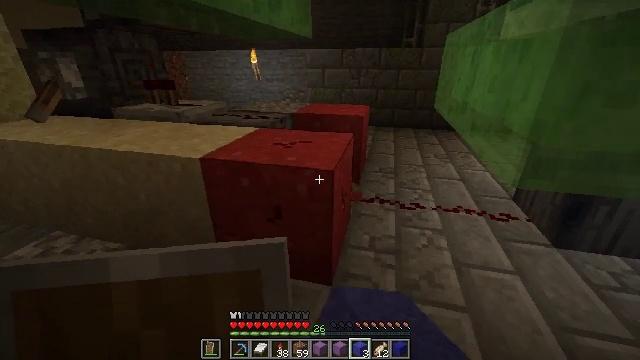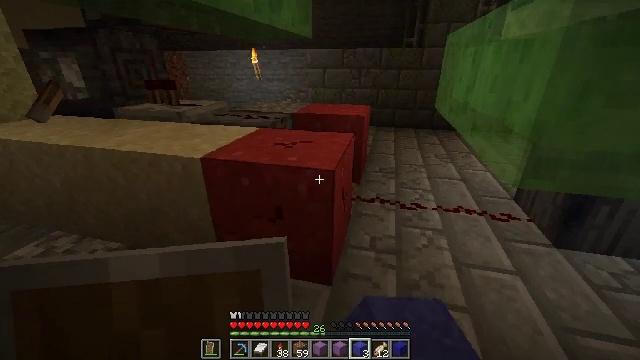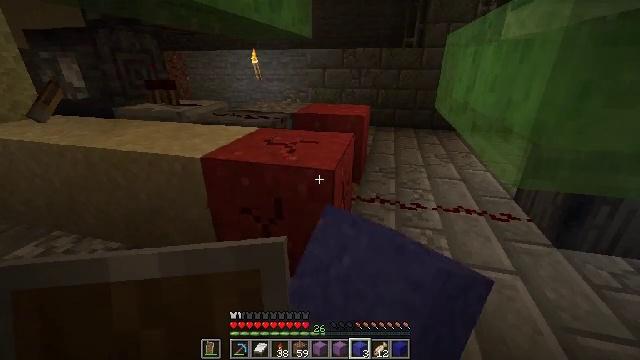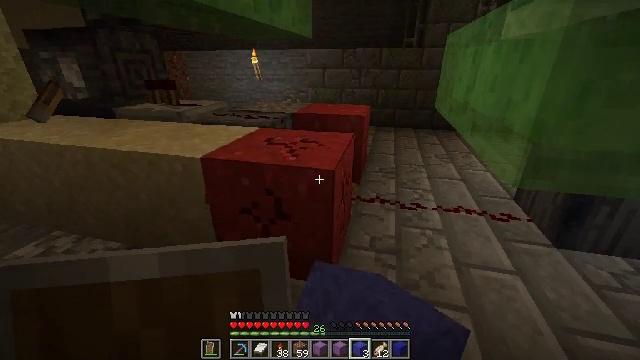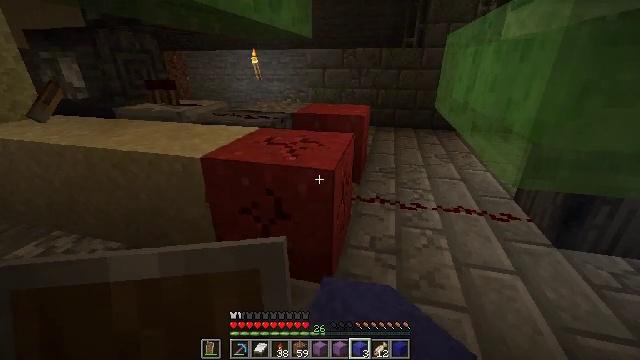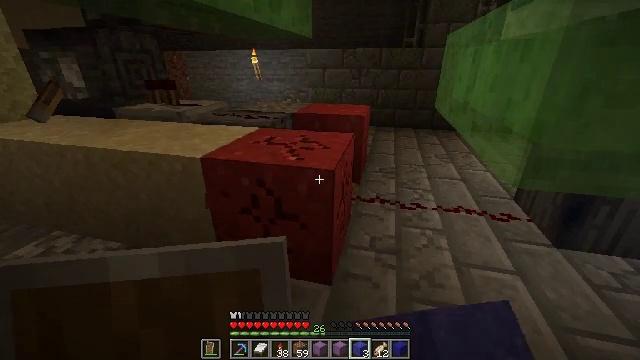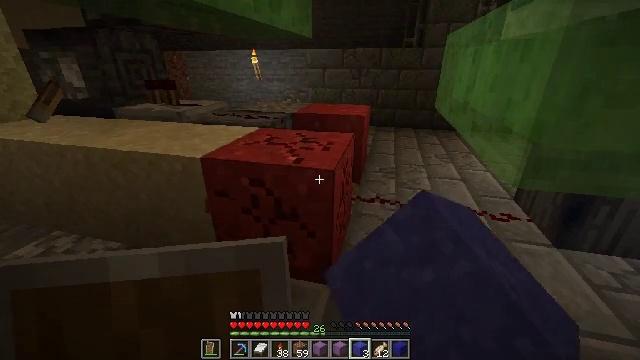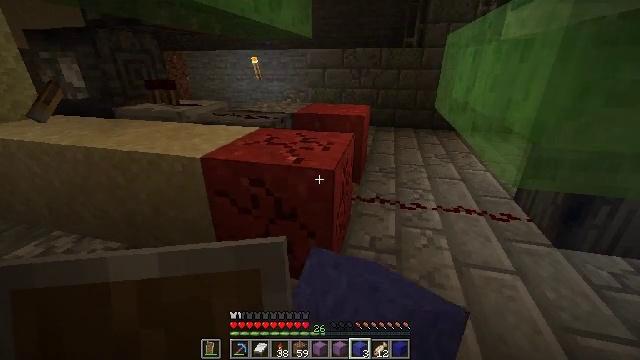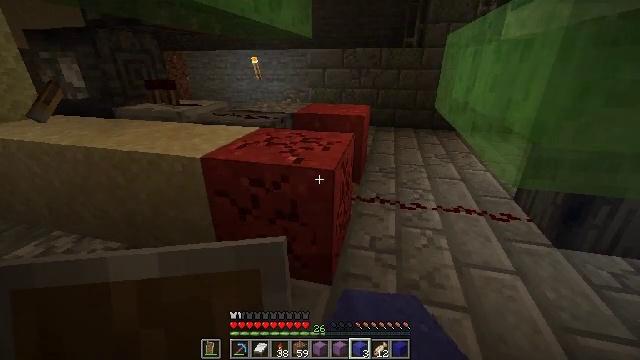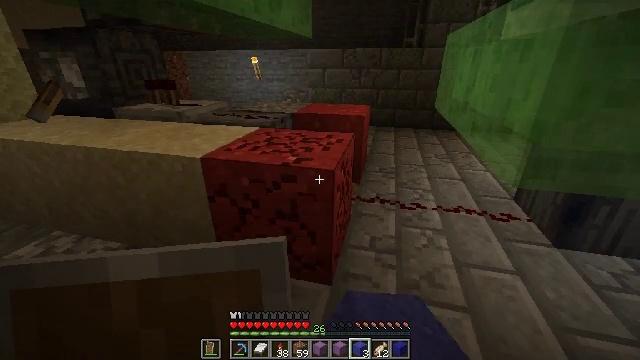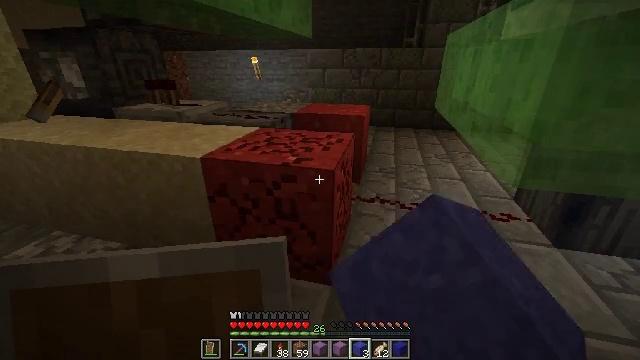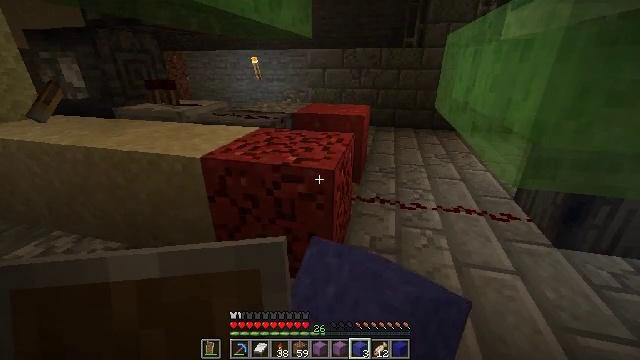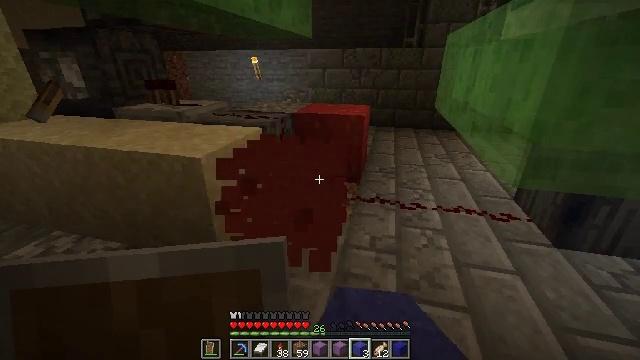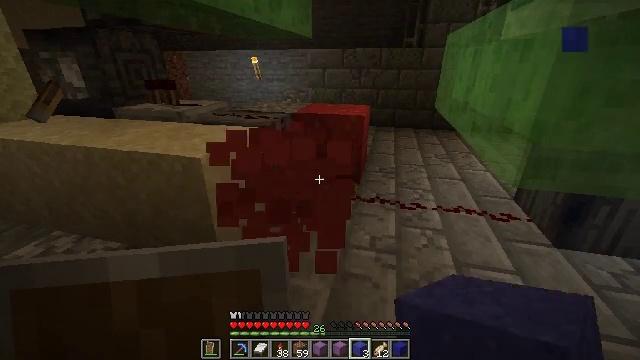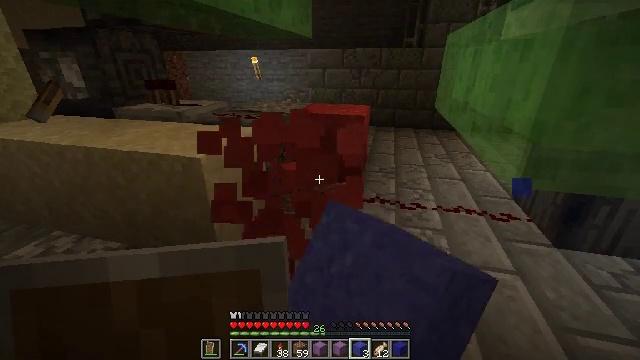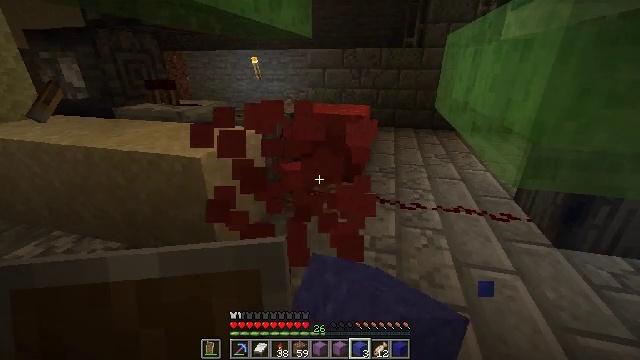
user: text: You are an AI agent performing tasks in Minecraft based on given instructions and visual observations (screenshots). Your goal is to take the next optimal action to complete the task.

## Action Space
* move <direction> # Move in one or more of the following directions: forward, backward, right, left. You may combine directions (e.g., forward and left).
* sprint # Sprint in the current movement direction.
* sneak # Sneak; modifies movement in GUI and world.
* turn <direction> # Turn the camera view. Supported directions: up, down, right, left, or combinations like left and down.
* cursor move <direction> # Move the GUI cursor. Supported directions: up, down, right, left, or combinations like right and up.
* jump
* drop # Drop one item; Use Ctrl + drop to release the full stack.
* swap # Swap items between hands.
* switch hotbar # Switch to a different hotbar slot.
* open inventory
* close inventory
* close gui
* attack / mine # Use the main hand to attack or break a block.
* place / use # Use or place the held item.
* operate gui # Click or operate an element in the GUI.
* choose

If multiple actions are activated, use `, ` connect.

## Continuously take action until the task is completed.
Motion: motion action
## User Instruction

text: Break the red concrete powder to collect it.
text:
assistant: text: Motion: attack / mine
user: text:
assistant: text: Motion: attack / mine
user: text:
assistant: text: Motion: attack / mine
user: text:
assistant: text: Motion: attack / mine
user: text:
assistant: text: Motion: attack / mine
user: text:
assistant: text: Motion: attack / mine
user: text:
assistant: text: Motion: attack / mine
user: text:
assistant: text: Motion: attack / mine
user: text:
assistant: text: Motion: attack / mine
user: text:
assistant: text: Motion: attack / mine
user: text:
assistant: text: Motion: attack / mine
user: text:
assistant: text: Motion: attack / mine
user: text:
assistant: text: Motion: attack / mine
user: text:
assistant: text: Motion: attack / mine
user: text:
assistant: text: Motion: attack / mine
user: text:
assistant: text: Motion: move forward, attack / mine
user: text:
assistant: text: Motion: move forward, attack / mine
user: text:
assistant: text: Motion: move forward
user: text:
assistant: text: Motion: move forward
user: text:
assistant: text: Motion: move forward
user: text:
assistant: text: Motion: move forward
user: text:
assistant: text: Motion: move forward
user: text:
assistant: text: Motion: move forward
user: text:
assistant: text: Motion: move forward, attack / mine
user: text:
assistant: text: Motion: move forward, attack / mine
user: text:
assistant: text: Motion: move forward, turn down, attack / mine
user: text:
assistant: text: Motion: move forward, turn down, attack / mine
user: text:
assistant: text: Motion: move forward, turn down, attack / mine
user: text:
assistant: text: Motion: turn down, attack / mine
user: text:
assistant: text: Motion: turn down, attack / mine